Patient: sex M, age 68
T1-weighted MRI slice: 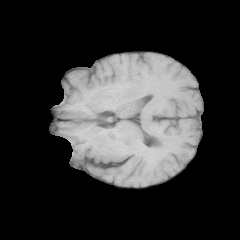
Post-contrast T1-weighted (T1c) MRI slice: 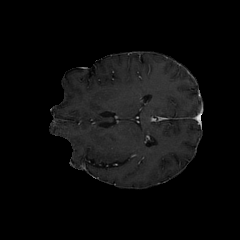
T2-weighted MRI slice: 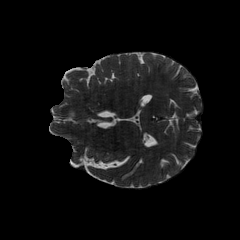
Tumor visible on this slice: no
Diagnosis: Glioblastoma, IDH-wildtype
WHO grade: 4